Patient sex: M
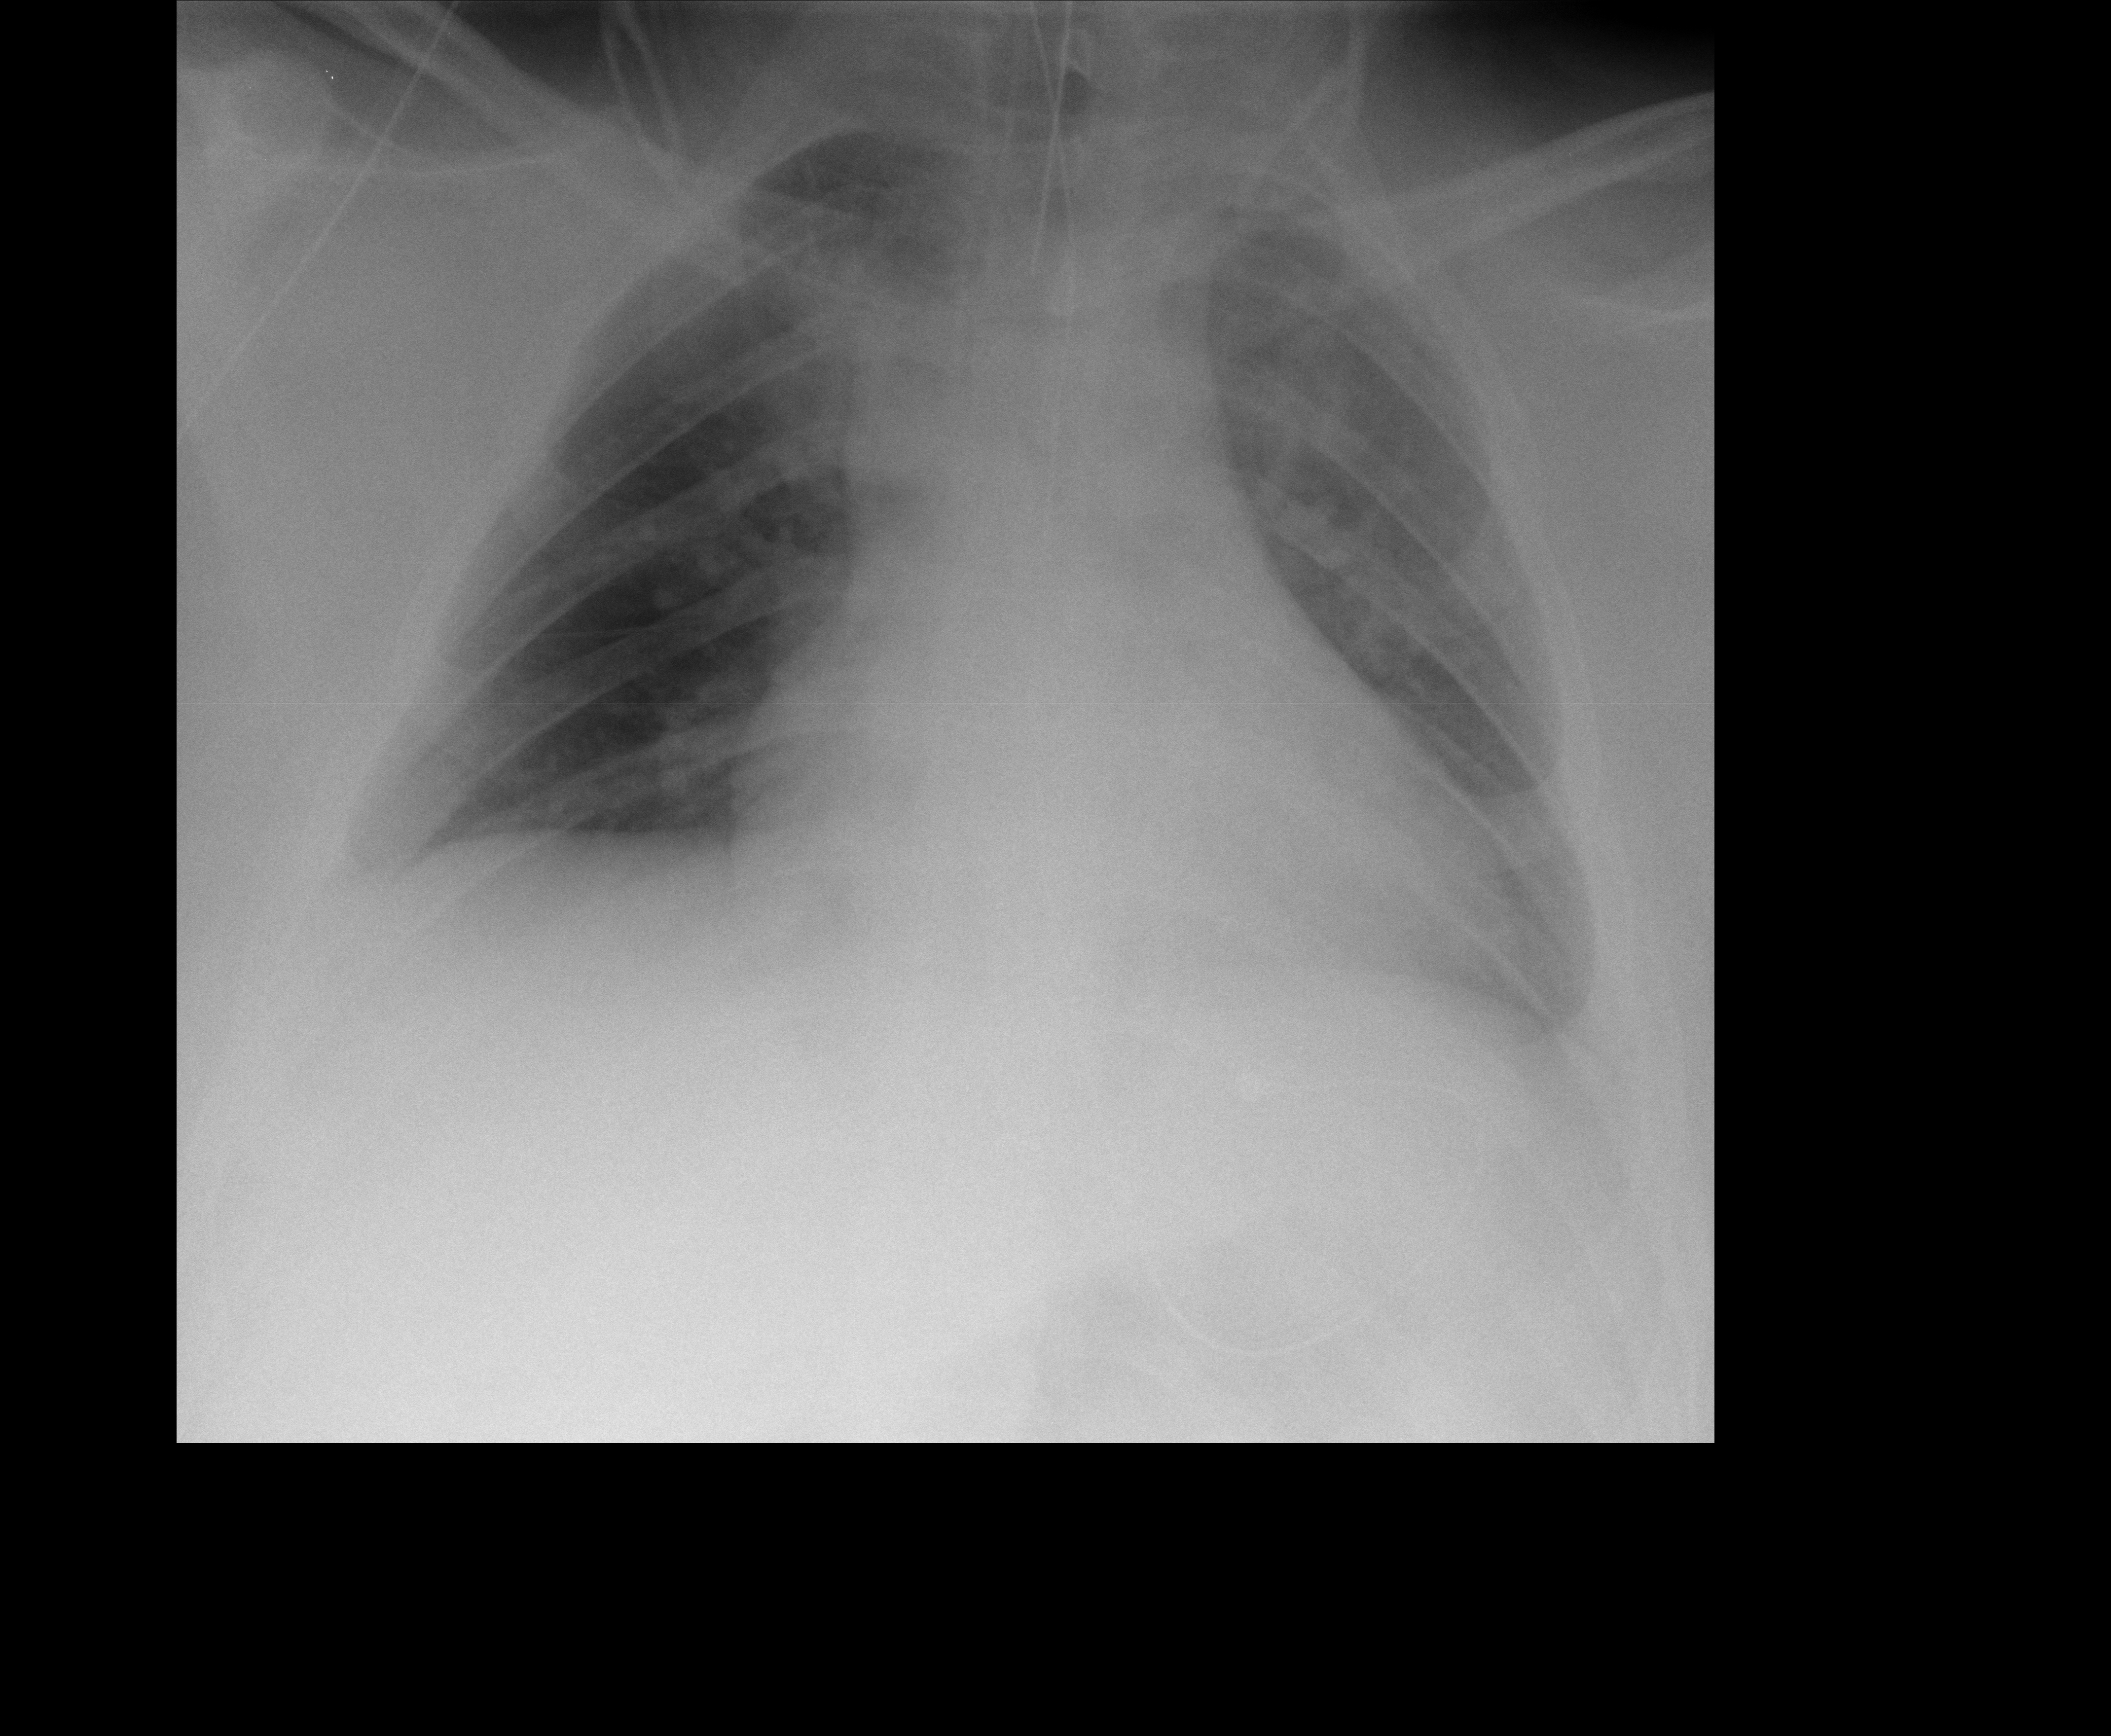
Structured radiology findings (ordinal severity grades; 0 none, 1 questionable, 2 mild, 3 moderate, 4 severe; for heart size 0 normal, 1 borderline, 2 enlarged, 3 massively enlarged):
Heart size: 0
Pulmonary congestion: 0
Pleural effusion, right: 0
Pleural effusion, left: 3
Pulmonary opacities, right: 0
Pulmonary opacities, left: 0
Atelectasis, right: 0
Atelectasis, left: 0